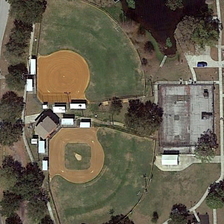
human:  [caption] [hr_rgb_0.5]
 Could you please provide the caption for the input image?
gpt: two baseball fields are surrounded by green trees .

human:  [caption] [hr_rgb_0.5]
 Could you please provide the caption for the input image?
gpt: a relatively simple baseball field .

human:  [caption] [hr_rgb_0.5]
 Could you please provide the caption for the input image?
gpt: two baseball fields are surrounded by green trees .

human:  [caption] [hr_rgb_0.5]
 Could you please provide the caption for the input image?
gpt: there is a road next to the baseball field .

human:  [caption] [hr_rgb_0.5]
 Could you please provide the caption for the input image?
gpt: a relatively simple baseball field .